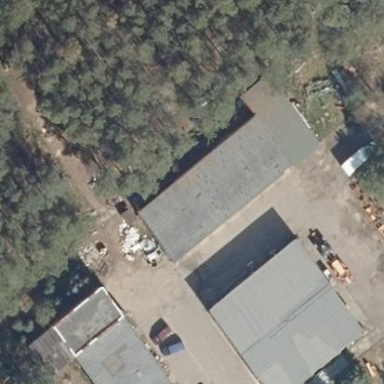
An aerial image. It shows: Industrial building.